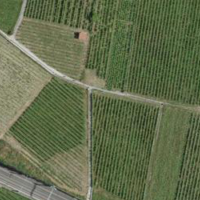
EUNIS habitat code: 40
Species observed at this site:
Podarcis muralis